Aerial crown-view tile of a tropical tree (Barro Colorado Island, Panama), acquired 20250414:
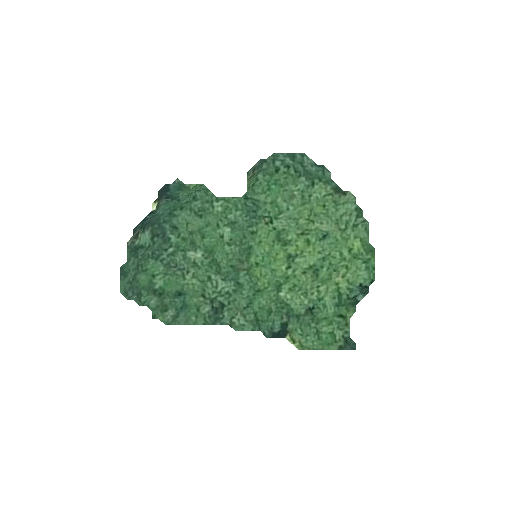
Species: Protium stevensonii
GBIF accepted scientific name: Tetragastris panamensis
Crown area: 51.794 m²